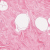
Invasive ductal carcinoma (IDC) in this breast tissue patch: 0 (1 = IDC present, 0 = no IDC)